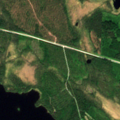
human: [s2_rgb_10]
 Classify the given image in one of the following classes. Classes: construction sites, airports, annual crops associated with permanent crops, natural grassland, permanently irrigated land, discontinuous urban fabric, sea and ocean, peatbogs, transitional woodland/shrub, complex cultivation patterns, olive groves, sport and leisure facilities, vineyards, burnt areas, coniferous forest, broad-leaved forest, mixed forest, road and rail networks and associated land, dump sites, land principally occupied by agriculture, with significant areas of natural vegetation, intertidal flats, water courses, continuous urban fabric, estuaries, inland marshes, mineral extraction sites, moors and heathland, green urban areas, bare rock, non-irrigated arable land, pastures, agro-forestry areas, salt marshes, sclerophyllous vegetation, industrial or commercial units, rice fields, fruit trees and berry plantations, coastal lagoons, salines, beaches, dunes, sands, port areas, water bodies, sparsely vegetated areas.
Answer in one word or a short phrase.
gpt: coniferous forest, peatbogs, water bodies